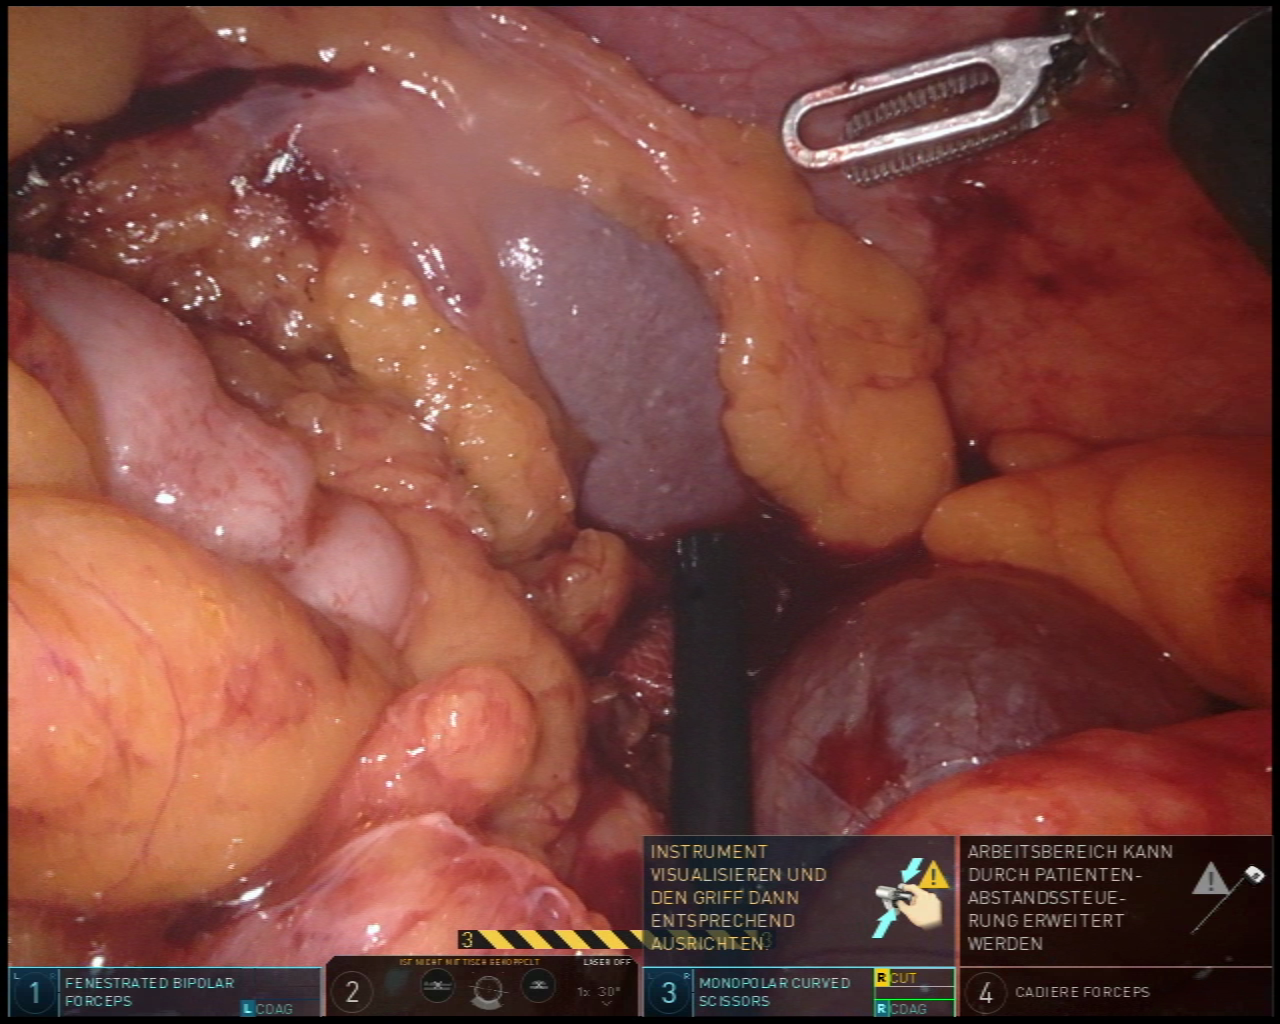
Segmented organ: spleen
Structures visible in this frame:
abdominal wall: yes
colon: yes
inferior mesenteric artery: no
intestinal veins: no
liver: no
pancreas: no
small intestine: no
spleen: yes
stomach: no
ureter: no
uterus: no
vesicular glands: no